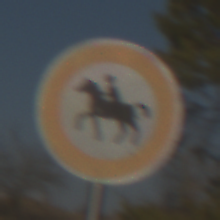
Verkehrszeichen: VerbotReiter
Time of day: MorningAfternoon
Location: Outdoor (Nature)
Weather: PartlyCloudy
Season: NotSpecified
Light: Natural